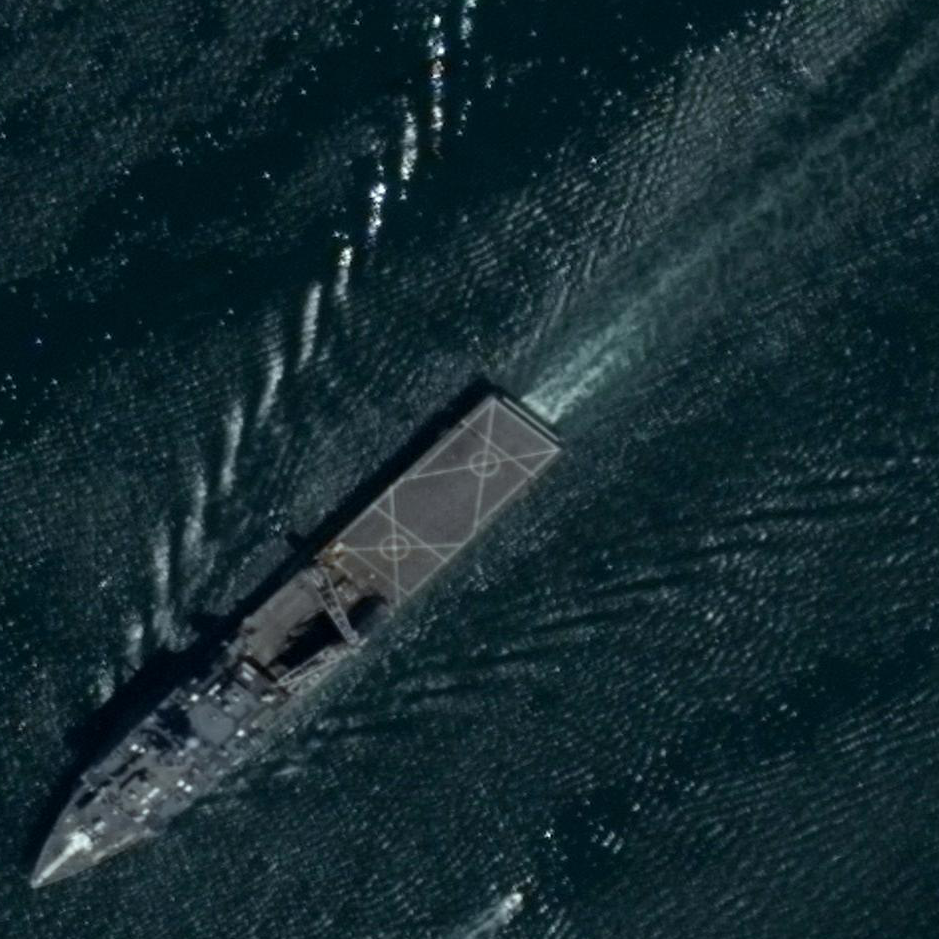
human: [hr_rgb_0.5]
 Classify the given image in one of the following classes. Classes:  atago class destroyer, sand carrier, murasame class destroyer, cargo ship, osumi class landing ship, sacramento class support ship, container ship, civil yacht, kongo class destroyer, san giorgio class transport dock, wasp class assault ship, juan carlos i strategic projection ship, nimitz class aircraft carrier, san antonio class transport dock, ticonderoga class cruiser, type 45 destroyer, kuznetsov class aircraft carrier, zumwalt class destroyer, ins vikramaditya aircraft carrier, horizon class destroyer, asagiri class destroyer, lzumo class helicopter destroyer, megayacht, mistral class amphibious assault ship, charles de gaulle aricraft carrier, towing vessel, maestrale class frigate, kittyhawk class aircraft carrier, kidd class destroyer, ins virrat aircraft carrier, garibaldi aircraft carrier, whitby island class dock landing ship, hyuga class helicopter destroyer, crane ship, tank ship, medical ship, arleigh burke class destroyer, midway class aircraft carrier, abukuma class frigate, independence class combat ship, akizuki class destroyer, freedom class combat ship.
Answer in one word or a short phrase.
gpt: Whitby Island class dock landing ship